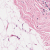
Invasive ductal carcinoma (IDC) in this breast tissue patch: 0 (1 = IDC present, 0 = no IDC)